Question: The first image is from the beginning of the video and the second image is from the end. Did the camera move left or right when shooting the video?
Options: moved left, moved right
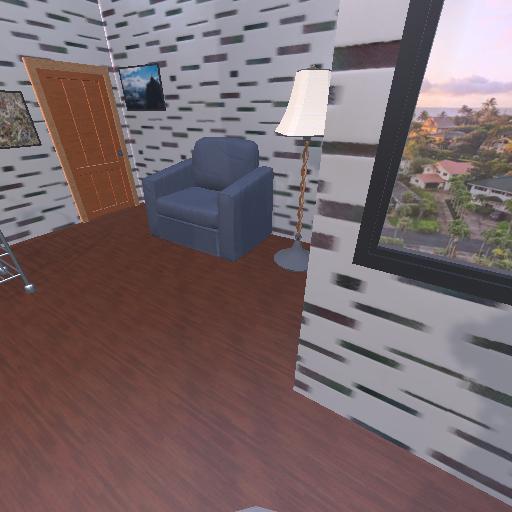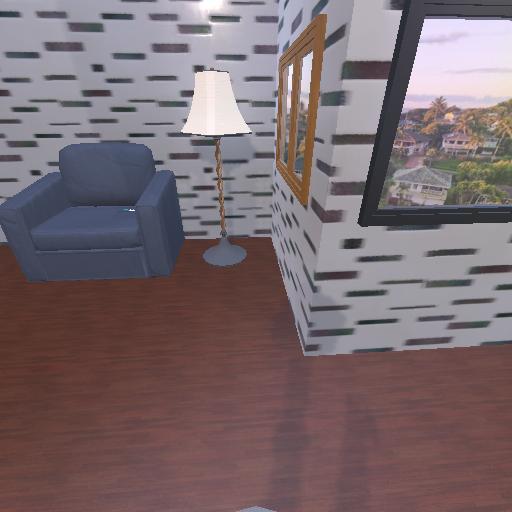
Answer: moved left